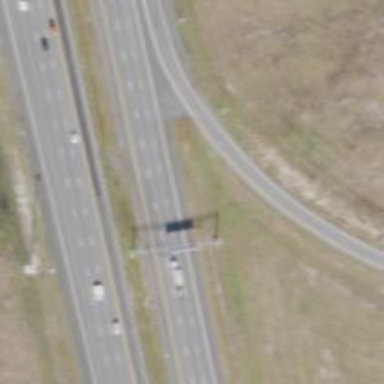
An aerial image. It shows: Motorway link.